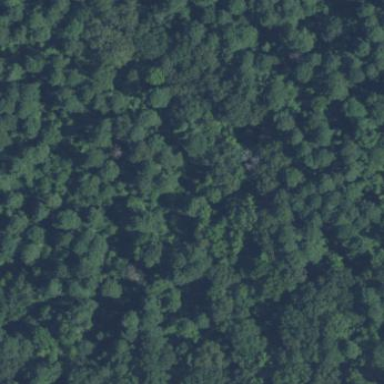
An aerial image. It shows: Forest located within national park.